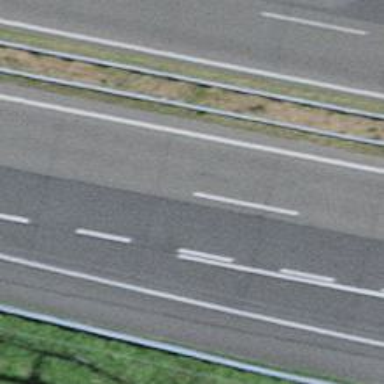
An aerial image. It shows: Motorway junction.